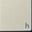
Piece: xx